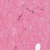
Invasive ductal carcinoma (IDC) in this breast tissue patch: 0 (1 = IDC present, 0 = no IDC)